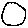
Label: circle